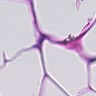
Metastatic tissue present: no